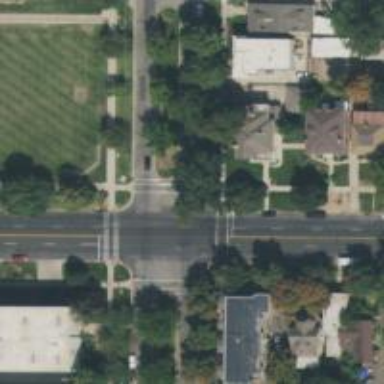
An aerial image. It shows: Footway on asphalt with marked crossing lines.